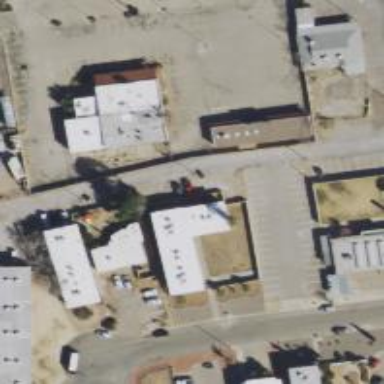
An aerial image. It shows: Alley classified as service road.